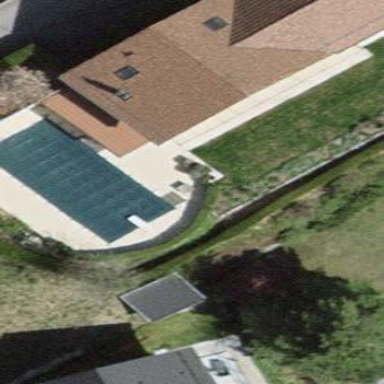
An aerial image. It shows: Swimming pool located in leisure land.